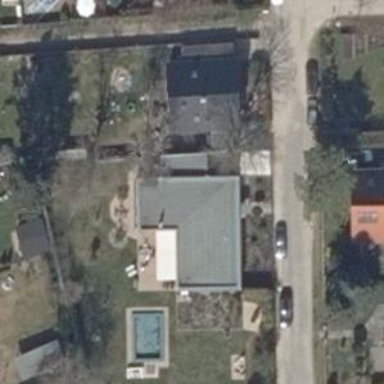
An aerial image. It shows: Detached building with flat roof.